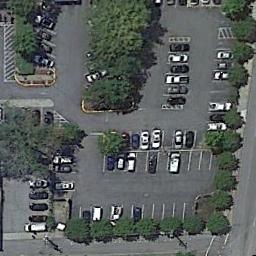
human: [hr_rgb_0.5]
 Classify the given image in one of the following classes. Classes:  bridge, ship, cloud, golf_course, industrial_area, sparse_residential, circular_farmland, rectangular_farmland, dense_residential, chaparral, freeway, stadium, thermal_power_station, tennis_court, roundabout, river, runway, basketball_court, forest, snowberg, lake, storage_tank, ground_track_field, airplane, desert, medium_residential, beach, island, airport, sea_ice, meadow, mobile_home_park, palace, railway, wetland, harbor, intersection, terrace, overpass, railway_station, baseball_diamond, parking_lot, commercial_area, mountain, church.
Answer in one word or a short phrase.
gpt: parking_lot